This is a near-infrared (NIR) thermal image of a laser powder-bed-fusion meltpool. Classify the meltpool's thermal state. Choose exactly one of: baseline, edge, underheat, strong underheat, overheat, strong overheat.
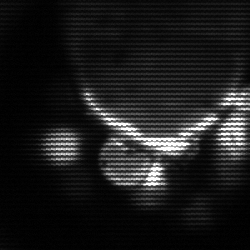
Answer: baseline